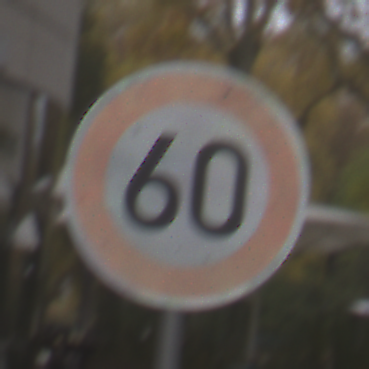
Verkehrszeichen: Geschwindigkeit60
Umgebung: Outdoor, Urban
Tageszeit: Midday
Wetter: Overcast
Licht: Natural
Jahreszeit: NotSpecified
Kontrast: LowContrast